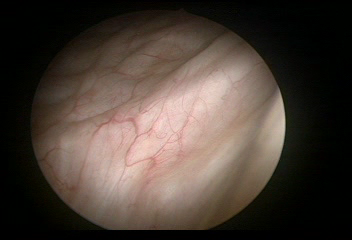
Modality: WLC
Class: Normal mucosa
Bladder cancer association: No